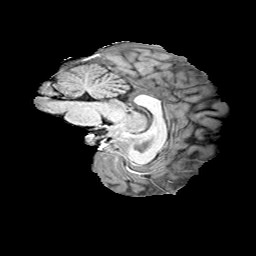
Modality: T1w
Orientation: sagittal
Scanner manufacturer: siemens
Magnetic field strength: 3 T
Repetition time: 2 s
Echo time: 0.0024 s